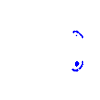
Particle: electron